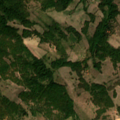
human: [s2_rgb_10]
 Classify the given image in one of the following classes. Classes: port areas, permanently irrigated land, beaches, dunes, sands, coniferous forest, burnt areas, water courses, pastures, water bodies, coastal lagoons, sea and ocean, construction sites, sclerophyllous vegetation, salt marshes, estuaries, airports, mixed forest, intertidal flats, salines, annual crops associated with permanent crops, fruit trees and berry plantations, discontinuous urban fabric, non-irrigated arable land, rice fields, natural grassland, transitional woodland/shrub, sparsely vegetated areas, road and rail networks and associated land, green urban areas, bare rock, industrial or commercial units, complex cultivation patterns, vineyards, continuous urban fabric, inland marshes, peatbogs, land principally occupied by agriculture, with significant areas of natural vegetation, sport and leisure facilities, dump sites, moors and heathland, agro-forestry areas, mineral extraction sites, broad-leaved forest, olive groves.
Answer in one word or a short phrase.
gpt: complex cultivation patterns, land principally occupied by agriculture, with significant areas of natural vegetation, broad-leaved forest